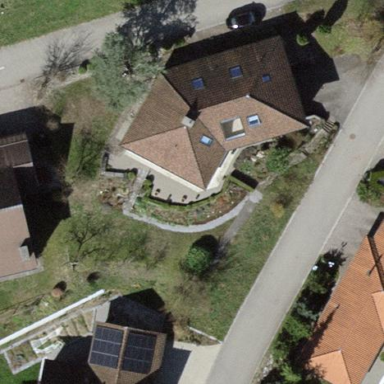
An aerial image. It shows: Detached building.